Aerial crown-view tile of a tropical tree (Barro Colorado Island, Panama), acquired 20250217:
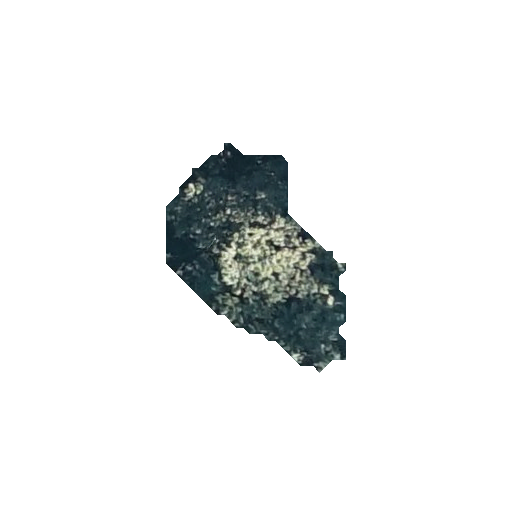
Species: Luehea seemannii
GBIF accepted scientific name: Luehea seemannii
Crown area: 36.536 m²